Question: I'm trying to get a SectionReport to have more than one column. The report is very long and there is plenty of space on the right side of the list (see upload)
How can I do that in Visual Studio 13 (C#) using Active Reports 9? The data comes from a json (content is dynamic)
Thank you :)
(Sorry, I had to blur it)
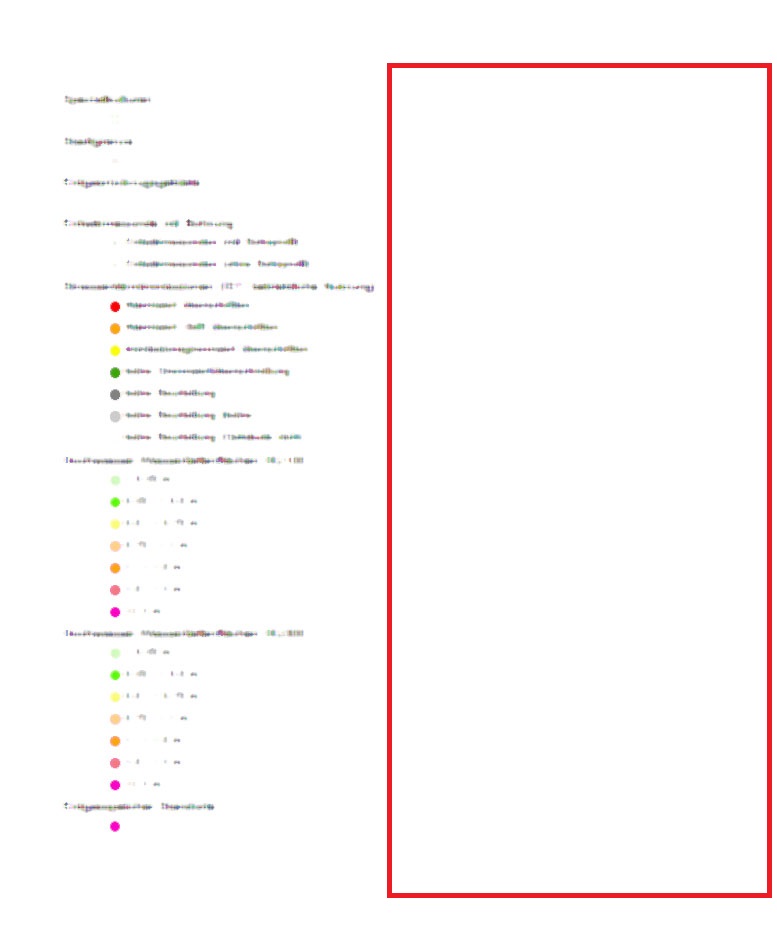
Answer: did you try ColumnCount and ColumnDirection properties on the detail section
<URL>